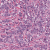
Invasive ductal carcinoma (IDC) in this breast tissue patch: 1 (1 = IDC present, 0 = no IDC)